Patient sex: M
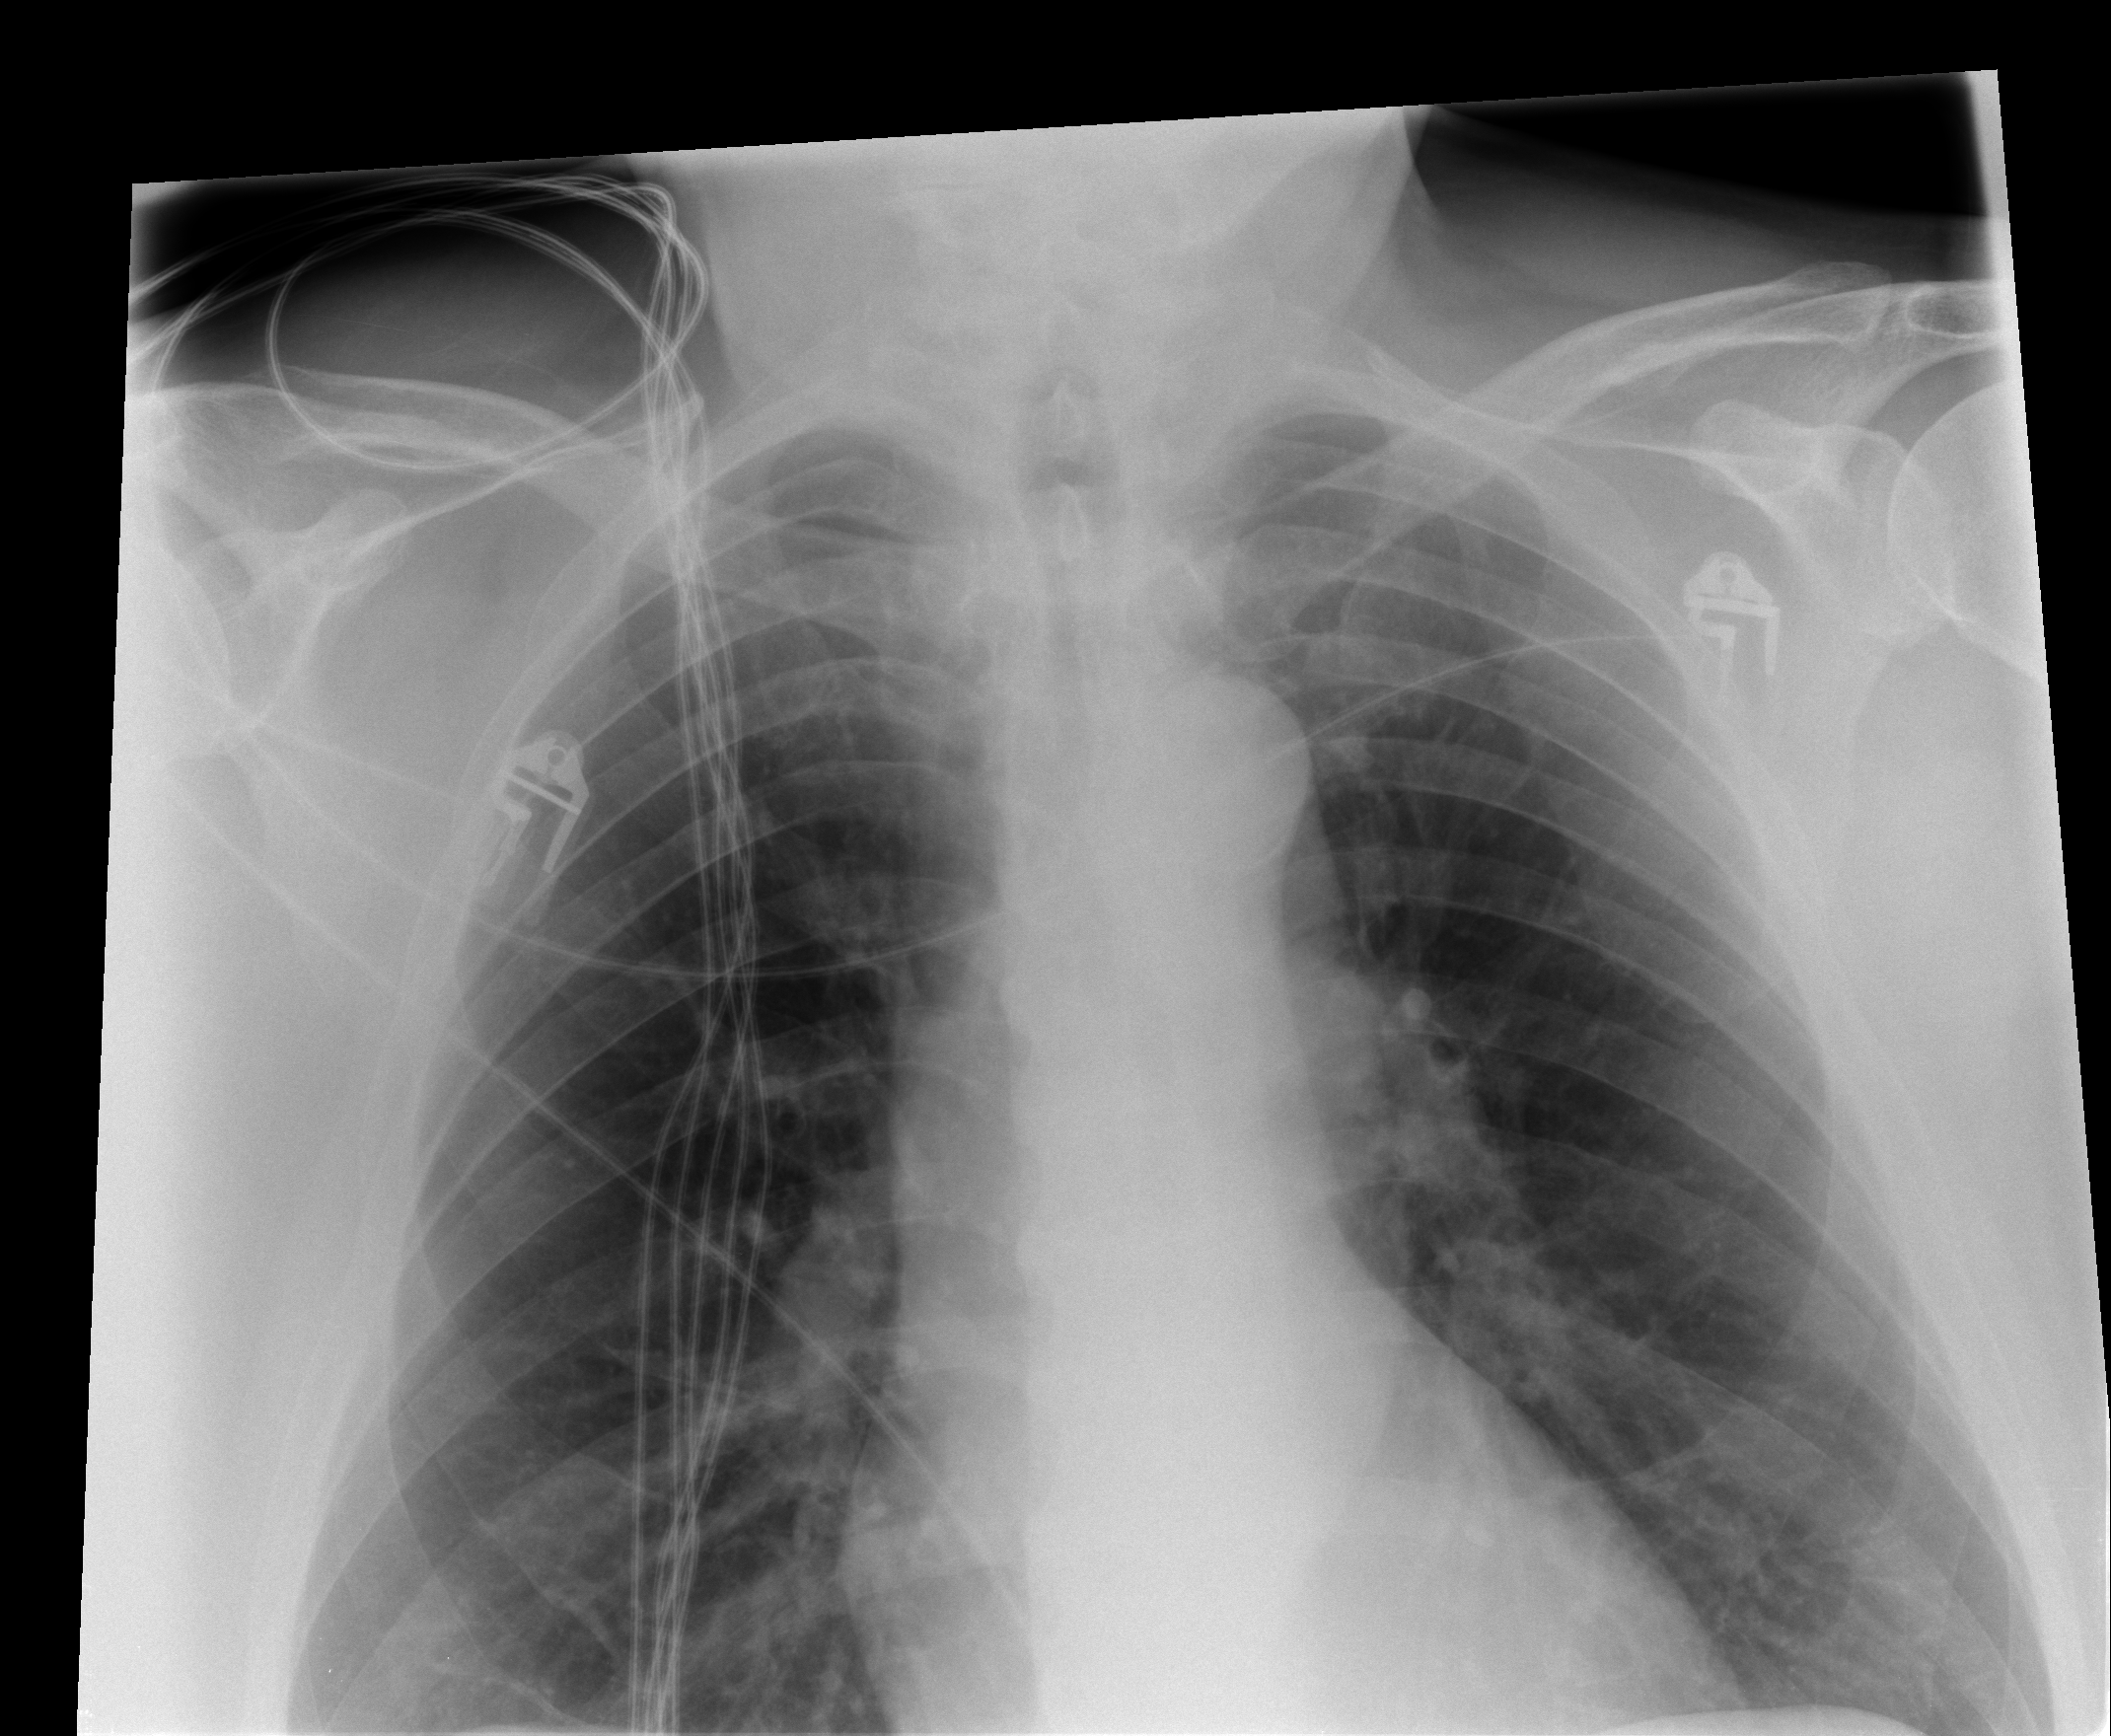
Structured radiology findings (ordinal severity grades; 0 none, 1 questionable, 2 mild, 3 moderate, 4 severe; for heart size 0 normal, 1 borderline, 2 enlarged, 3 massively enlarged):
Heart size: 0
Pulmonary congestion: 0
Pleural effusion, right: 0
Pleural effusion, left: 0
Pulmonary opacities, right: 0
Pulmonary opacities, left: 0
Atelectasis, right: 1
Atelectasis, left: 1